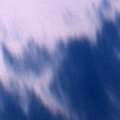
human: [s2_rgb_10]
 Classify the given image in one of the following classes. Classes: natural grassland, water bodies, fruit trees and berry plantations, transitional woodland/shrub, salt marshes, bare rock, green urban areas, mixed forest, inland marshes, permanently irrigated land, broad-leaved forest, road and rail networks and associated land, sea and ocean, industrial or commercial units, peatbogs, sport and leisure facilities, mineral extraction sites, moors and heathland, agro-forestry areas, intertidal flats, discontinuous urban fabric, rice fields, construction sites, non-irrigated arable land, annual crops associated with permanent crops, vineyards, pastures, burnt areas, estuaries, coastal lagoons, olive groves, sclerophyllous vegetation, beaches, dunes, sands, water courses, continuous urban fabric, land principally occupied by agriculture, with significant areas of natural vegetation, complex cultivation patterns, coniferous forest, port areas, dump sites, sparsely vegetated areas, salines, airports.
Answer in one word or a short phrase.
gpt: water bodies